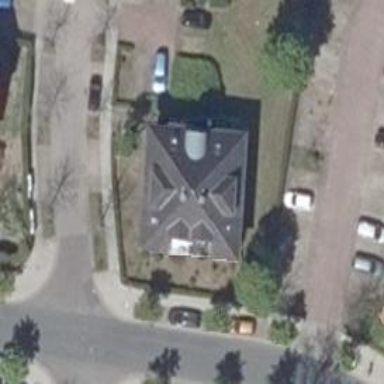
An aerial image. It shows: Detached building with pyramidal roof shape.